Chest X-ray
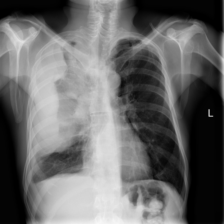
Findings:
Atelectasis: negative
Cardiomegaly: negative
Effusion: positive
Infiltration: negative
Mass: positive
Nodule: negative
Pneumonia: negative
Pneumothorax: negative
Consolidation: negative
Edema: negative
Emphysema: negative
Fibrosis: negative
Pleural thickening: negative
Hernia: negative